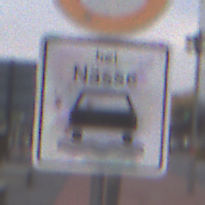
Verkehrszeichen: BeiNaesse
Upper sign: Geschwindigkeit50
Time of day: MorningAfternoon
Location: Outdoor (Urban)
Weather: Overcast
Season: NotSpecified
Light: Natural